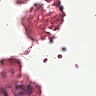
Metastatic tissue present: no